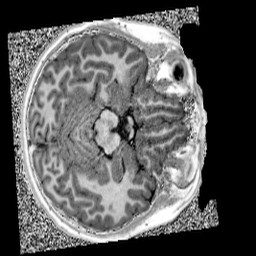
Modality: UNIT1
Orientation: axial
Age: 12
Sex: male
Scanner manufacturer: siemens
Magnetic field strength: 3 T
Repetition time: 4 s
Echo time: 0.00299 s